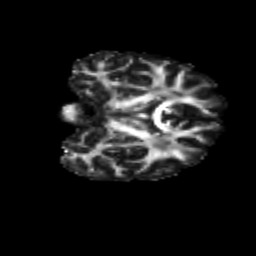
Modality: FA
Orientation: coronal
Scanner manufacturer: siemens
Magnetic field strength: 3 T
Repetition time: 9.2 s
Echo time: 0.084 s